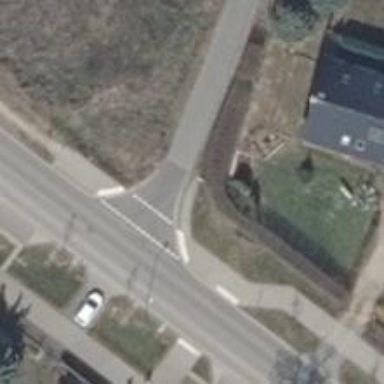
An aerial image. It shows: Road with "give way" sign.